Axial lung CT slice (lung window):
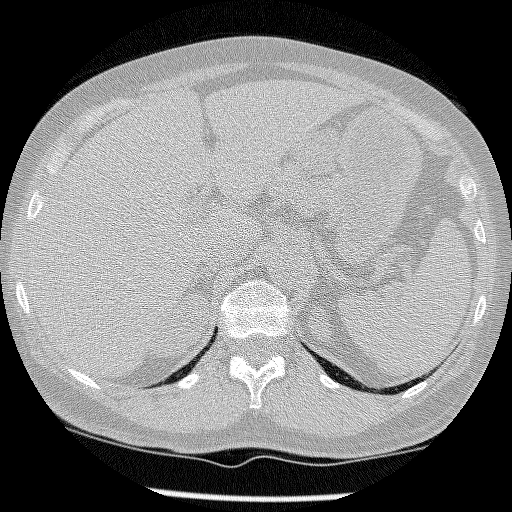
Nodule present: no